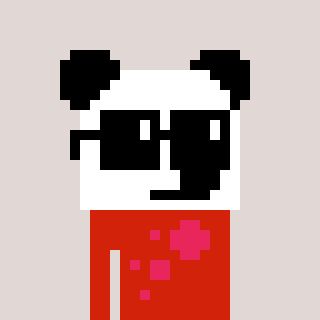
a pixel art character with square black sunglasses, a panda-shaped head and a red-colored body on a warm background